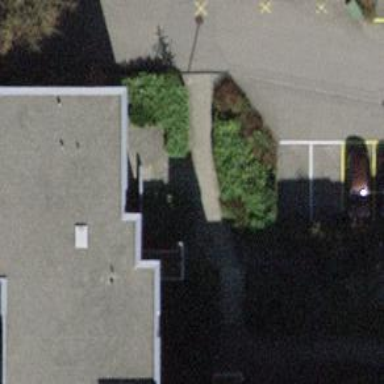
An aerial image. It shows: Building with flat roof.